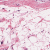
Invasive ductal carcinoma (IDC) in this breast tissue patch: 0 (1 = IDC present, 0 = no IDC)